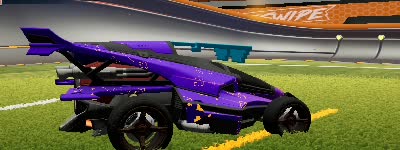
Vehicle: aftershock